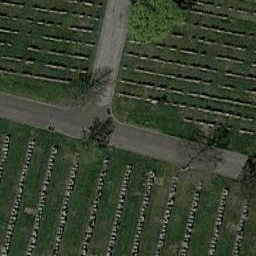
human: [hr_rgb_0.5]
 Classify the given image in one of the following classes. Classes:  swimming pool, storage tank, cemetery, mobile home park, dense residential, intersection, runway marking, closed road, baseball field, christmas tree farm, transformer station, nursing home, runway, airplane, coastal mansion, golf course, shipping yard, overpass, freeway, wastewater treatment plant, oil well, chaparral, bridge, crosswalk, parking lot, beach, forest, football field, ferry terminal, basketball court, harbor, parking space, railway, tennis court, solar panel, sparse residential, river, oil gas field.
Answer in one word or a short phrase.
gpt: cemetery